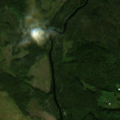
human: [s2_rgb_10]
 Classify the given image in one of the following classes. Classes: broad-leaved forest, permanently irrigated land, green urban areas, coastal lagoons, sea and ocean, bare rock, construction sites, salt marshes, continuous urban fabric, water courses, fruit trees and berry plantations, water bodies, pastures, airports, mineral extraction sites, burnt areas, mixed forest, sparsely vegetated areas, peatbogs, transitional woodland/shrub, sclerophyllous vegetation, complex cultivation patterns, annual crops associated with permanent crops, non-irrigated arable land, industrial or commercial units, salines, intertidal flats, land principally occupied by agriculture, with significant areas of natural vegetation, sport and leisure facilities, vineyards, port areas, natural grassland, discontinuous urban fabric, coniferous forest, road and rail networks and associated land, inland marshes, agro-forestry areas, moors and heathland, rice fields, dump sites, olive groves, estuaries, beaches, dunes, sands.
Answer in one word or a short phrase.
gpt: coniferous forest, mixed forest, transitional woodland/shrub, peatbogs